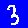
Digit: 3